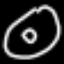
Label: donut